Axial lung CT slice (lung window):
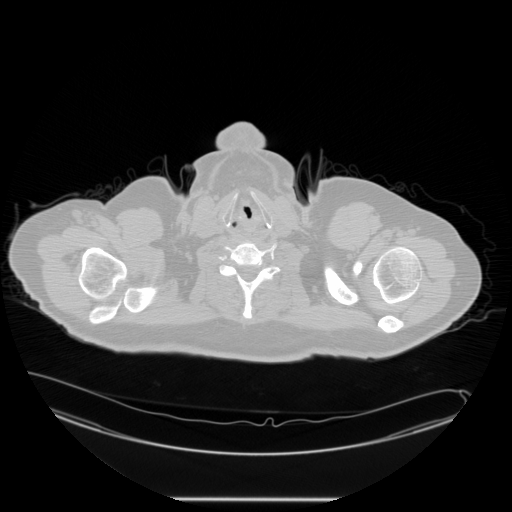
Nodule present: no